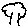
Label: tree